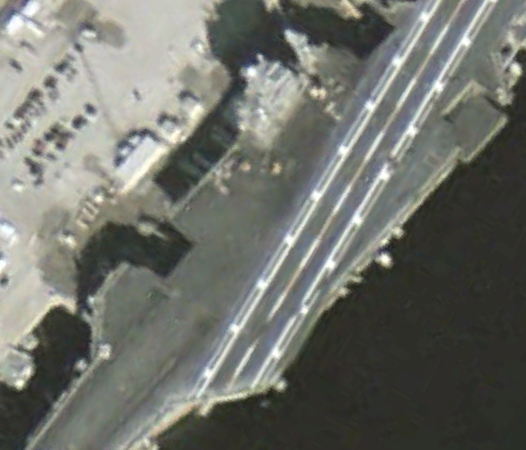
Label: aircraft_carrier